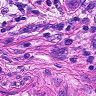
Metastatic tissue present: yes